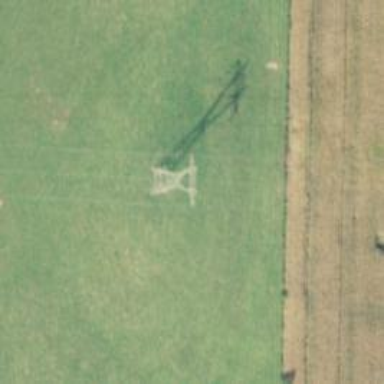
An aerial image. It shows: Lattice structure tower used for power transmission.